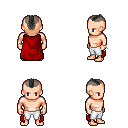
a pixel art fantasy rpg character, male body template, human, light skin, red cape, white pants, gray short mohawk hairstyle, bracelets, four views (front, back, left, right), 2x2 character sprite sheet, small pixel art, hard edges, no anti-aliasing